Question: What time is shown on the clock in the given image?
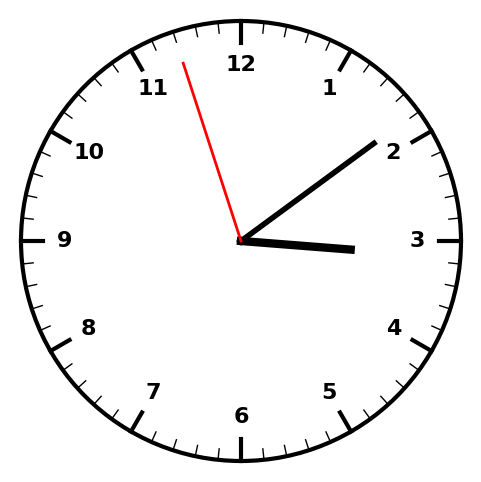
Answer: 03:08:57